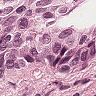
Metastatic tissue present: yes